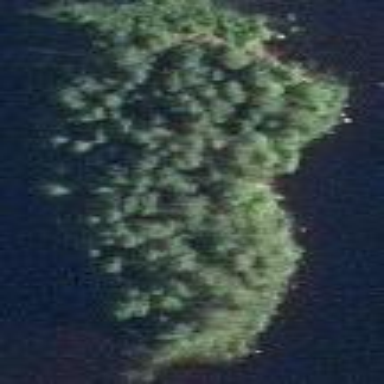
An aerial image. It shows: Islet.